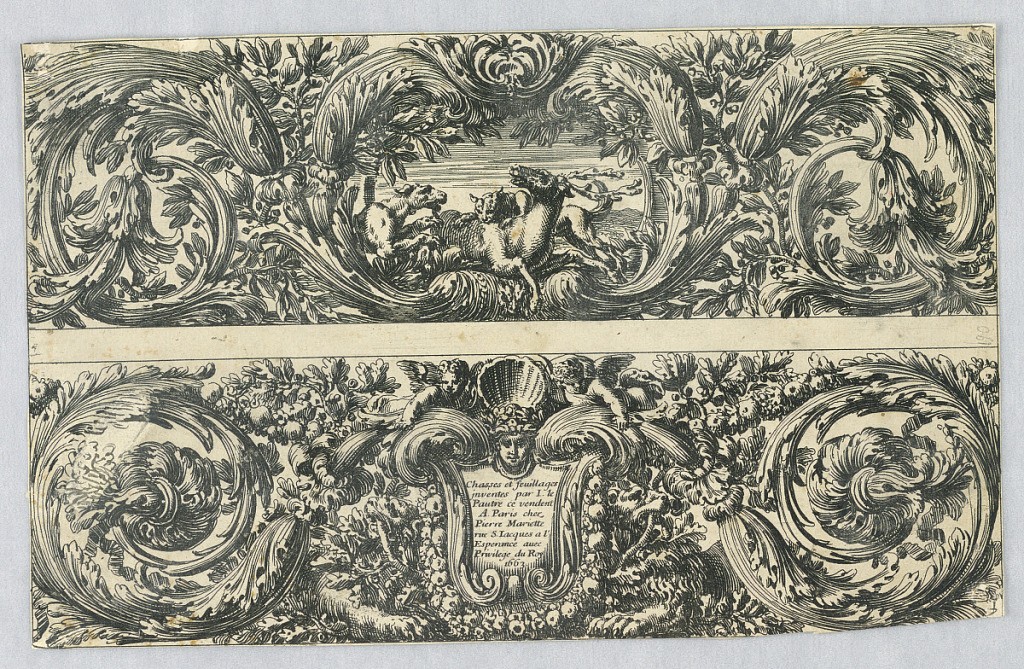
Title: Two Friezes
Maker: Jean Le Pautre, French, 1618–1682
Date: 1663
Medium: Etching on paper
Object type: Print
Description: A = Jombert 9, 1. B = J. 9, 2, bottom. | C = J. 9, 5 top.